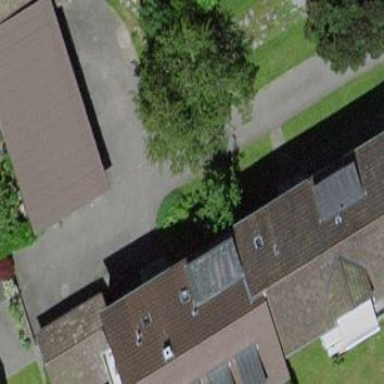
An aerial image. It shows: Gabled building with roof tiles. The roof orientation is along the structure.